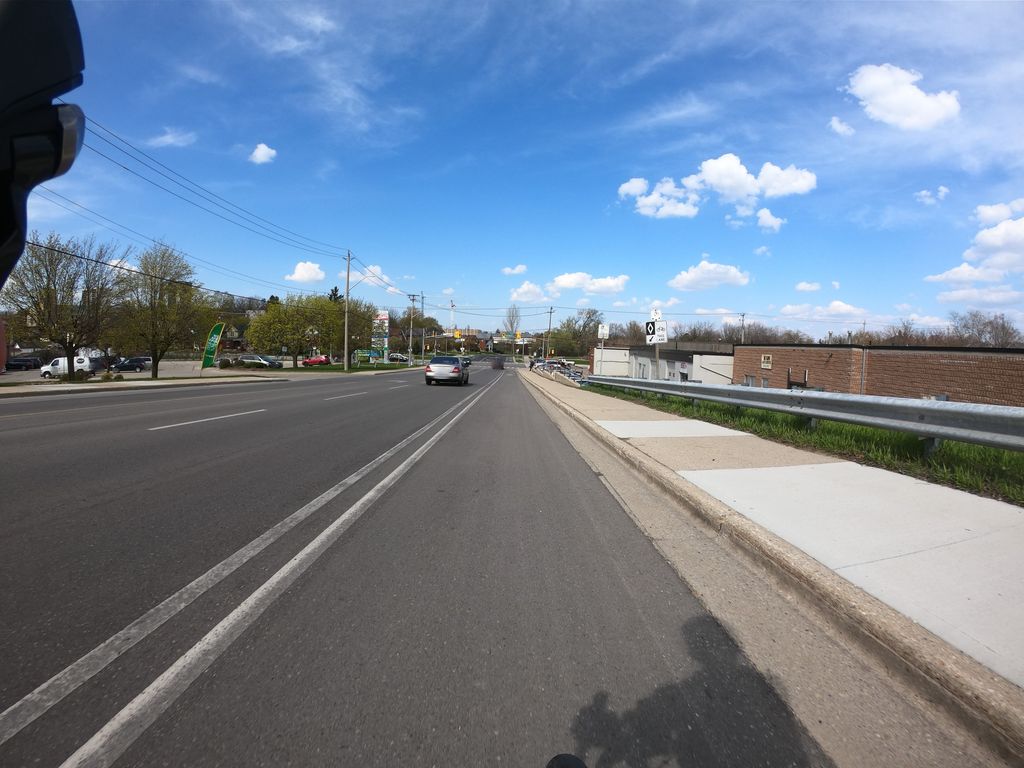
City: kitchener-waterloo